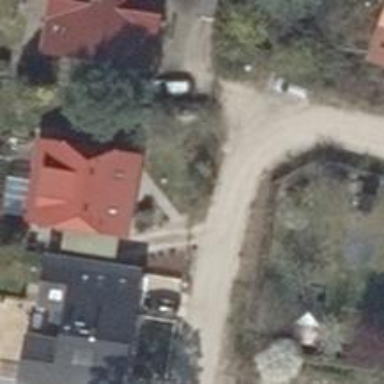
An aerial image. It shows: Driveway.